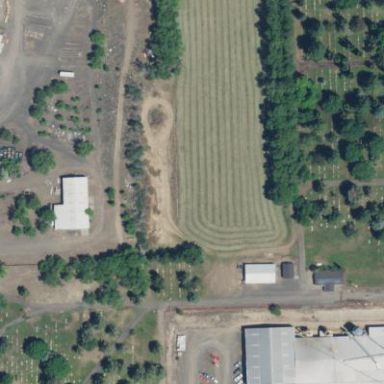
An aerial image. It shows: Cemetery.